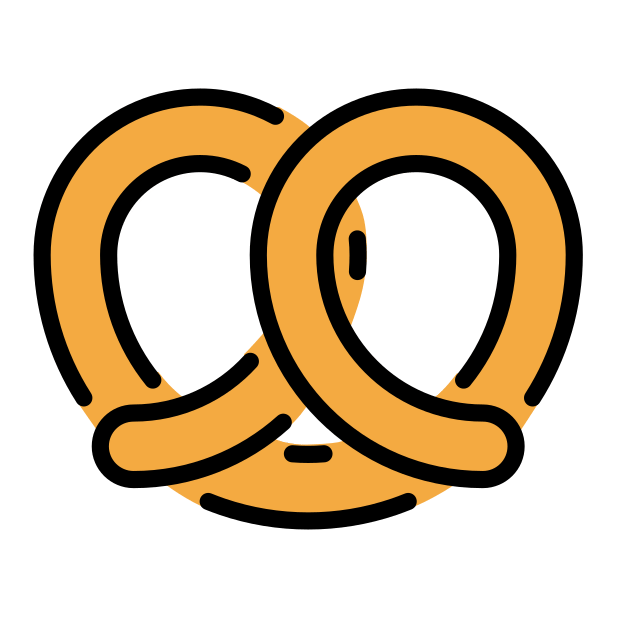
Emoji: 🥨
Name: pretzel
Unicode: 0x1f968